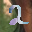
Label: 2